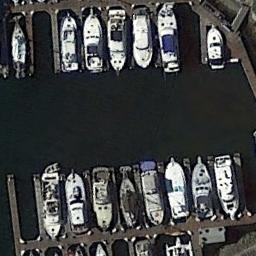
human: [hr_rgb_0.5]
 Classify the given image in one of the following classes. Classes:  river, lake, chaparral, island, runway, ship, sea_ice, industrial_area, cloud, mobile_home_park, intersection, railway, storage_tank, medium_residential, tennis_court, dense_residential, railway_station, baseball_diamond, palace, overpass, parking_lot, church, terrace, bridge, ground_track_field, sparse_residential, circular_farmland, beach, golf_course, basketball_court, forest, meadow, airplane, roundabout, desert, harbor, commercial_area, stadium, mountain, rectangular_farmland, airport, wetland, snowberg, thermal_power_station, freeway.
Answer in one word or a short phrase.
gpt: harbor